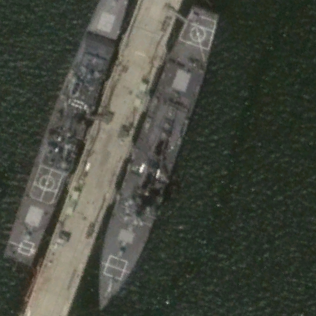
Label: destroyer